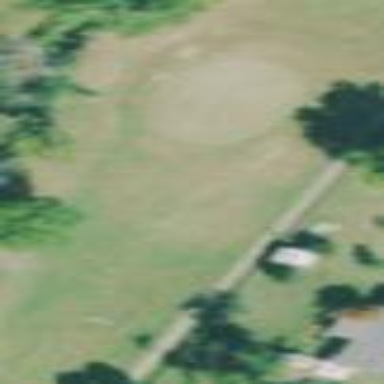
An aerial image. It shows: Golf rough area.